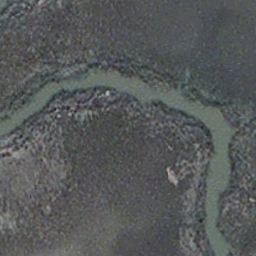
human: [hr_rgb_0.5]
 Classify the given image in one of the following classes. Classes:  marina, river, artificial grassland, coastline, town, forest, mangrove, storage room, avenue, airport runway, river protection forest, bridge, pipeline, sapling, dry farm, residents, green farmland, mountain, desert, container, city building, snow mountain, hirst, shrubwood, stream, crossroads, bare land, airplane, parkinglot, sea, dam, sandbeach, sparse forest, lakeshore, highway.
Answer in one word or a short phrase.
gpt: stream